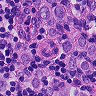
Metastatic tissue present: yes